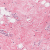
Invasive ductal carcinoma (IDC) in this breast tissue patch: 0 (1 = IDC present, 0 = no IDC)